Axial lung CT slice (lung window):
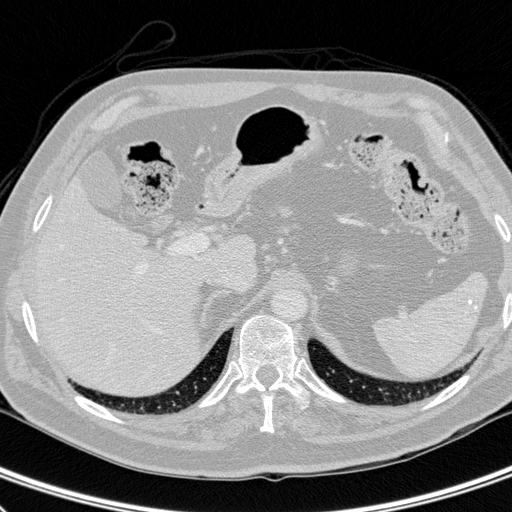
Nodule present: no